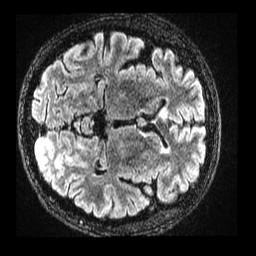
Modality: FLAIR
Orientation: axial
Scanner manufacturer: ge
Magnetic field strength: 1.5 T
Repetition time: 7 s
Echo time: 0.1337 s